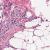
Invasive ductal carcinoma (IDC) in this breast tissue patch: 0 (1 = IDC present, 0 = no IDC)